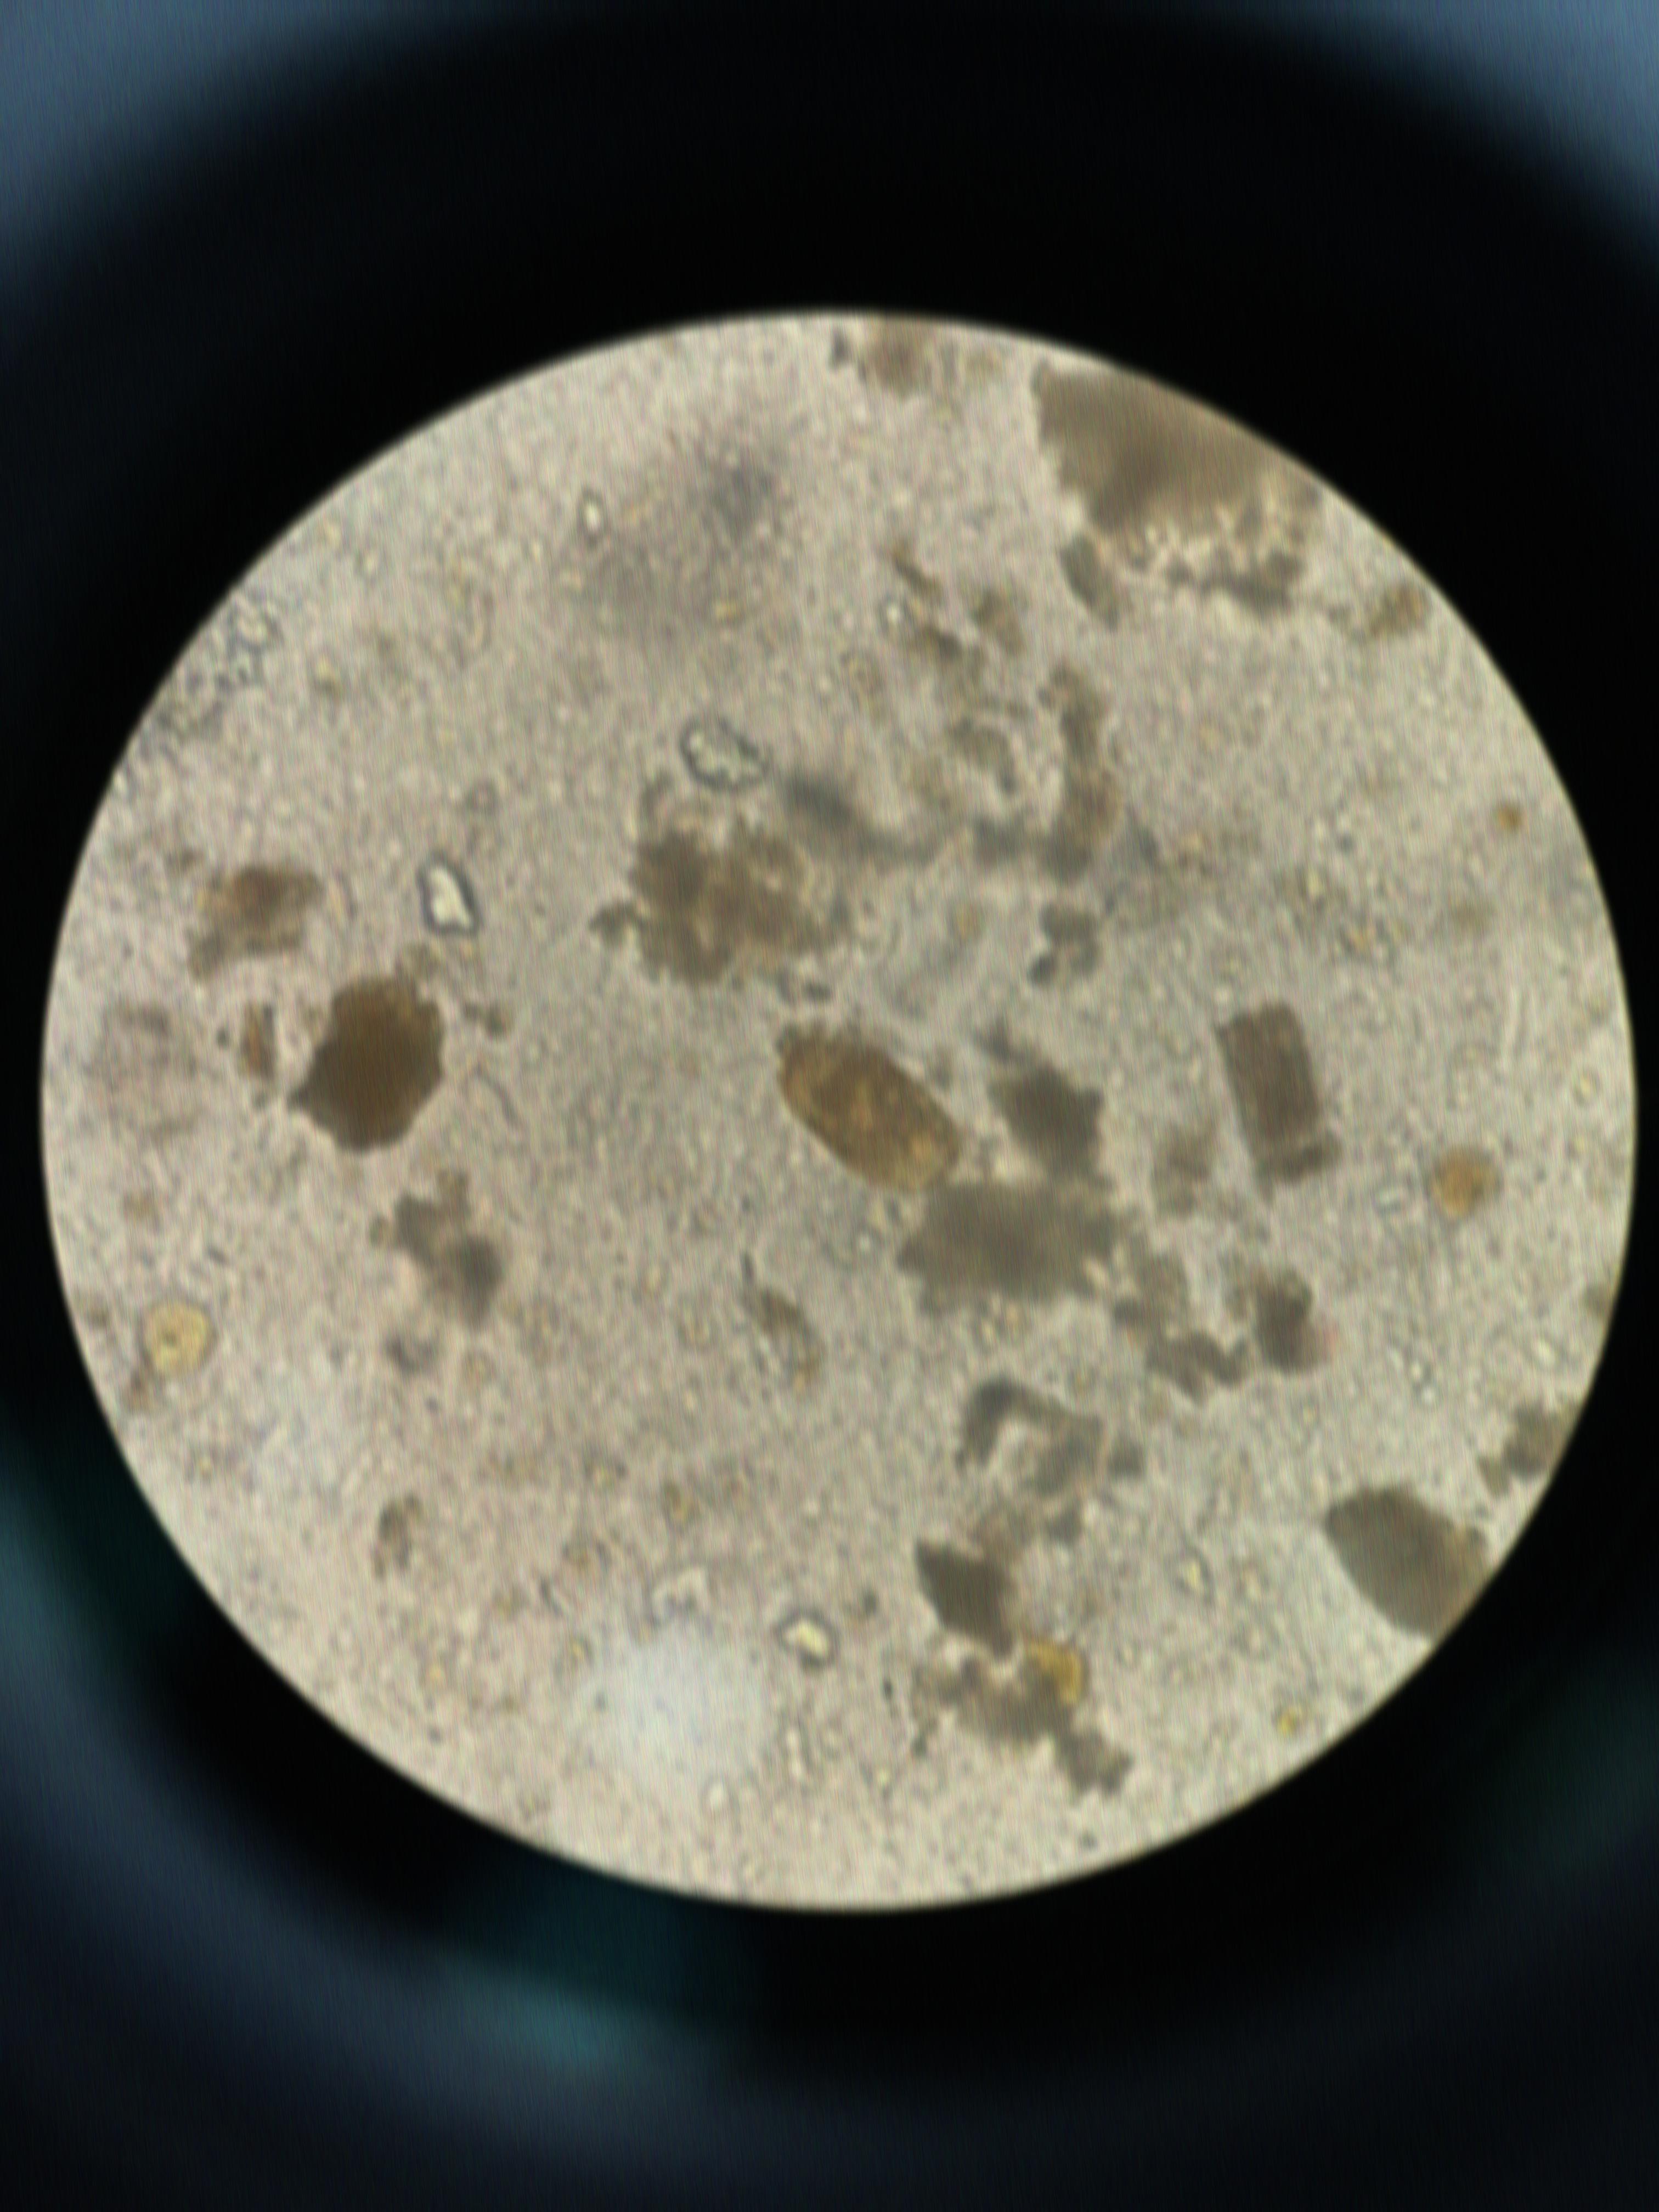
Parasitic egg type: Paragonimus spp